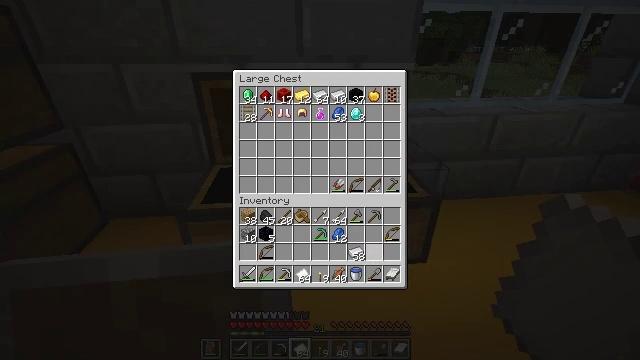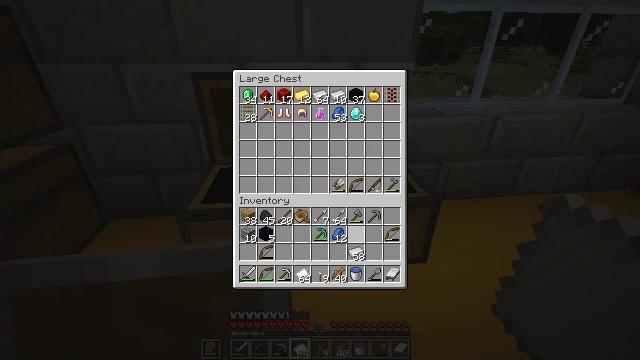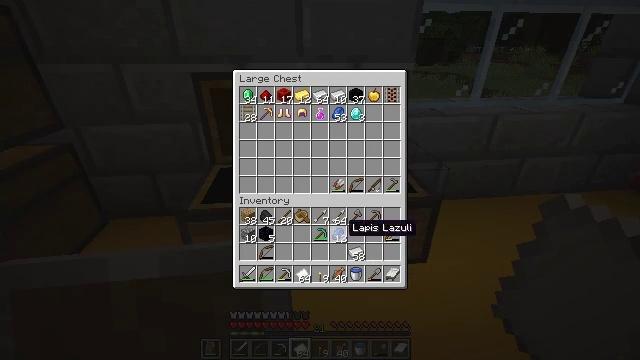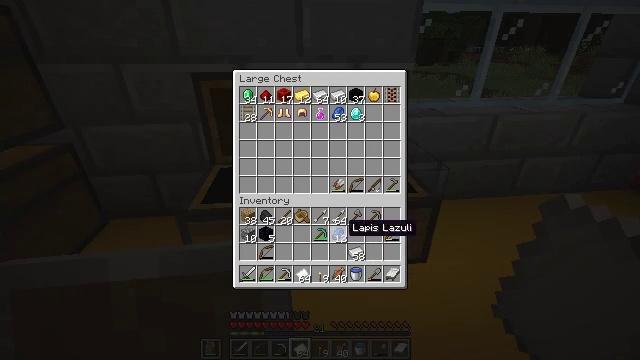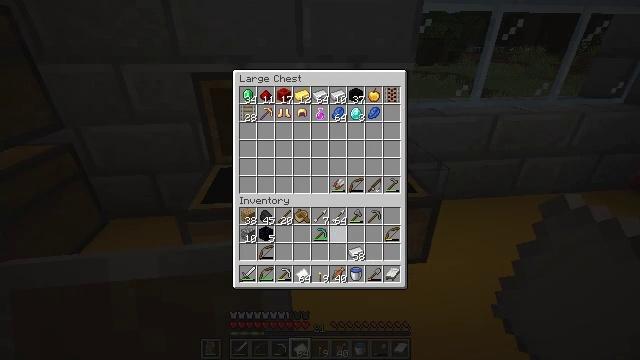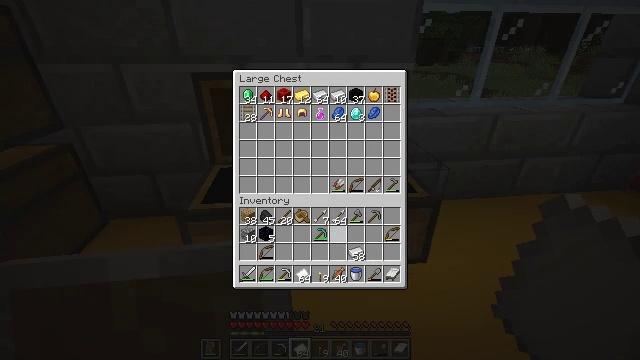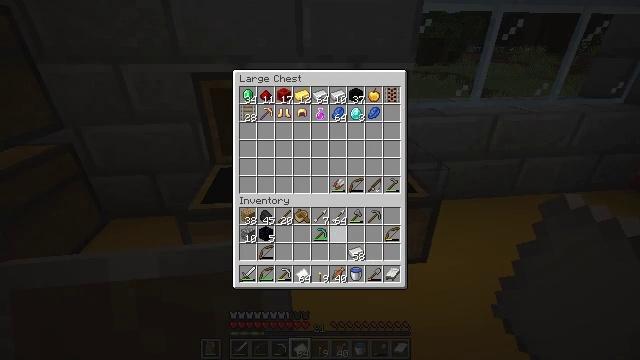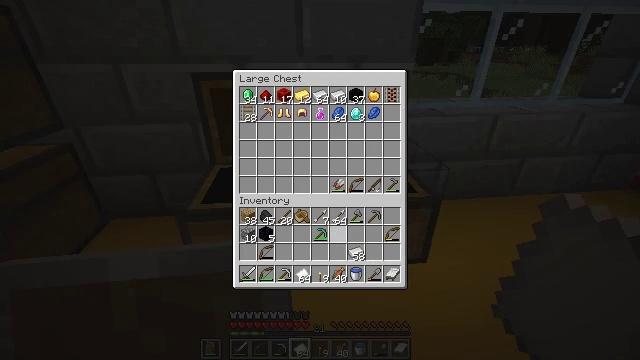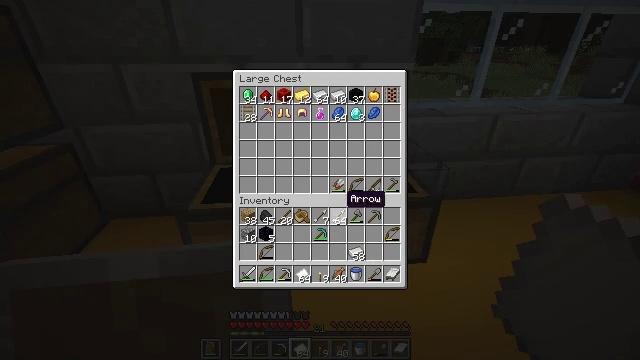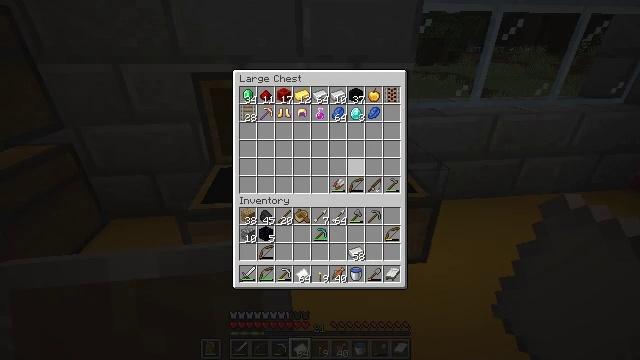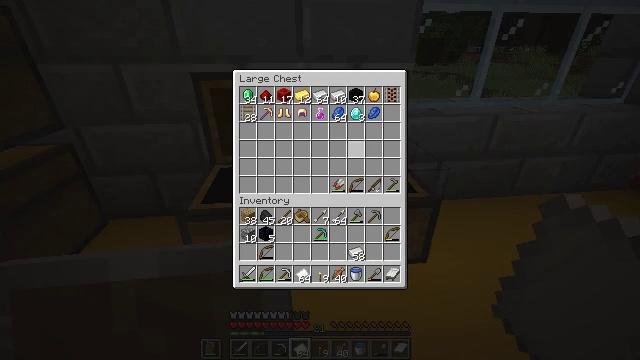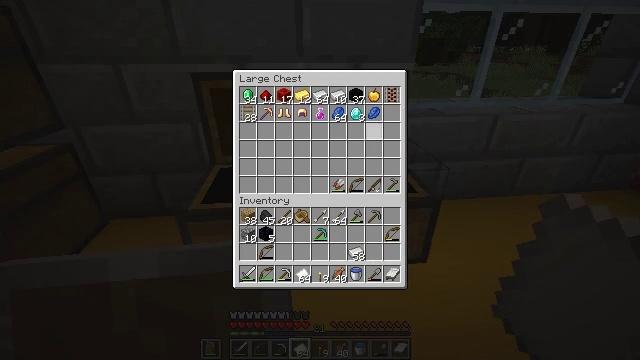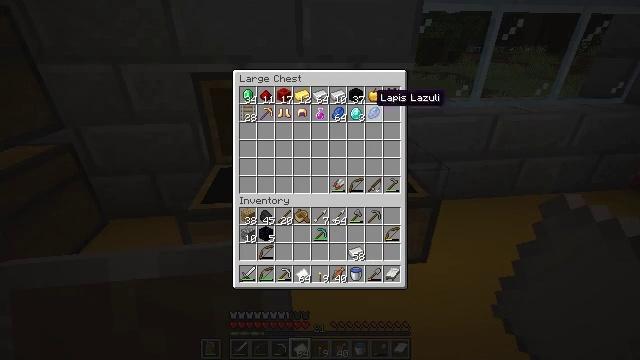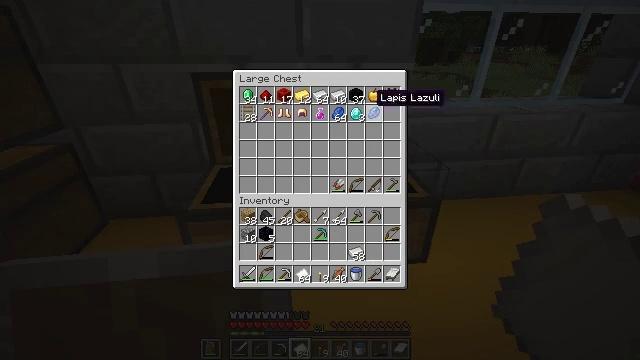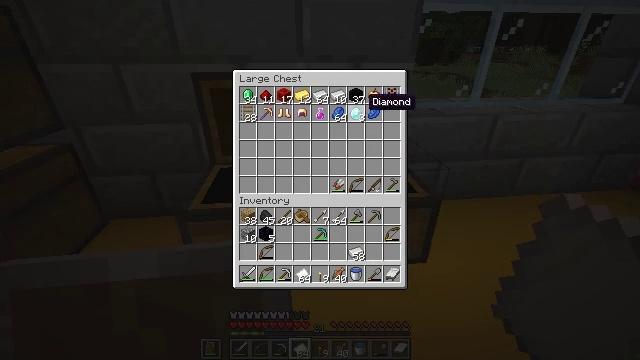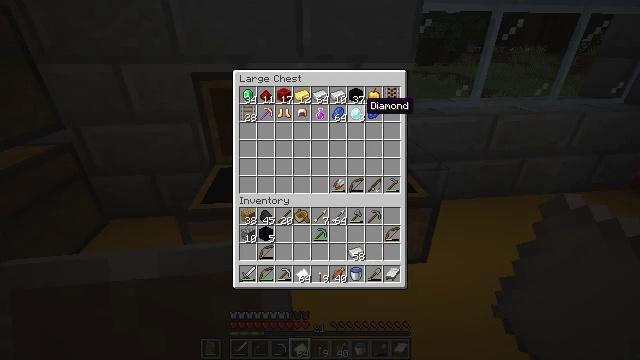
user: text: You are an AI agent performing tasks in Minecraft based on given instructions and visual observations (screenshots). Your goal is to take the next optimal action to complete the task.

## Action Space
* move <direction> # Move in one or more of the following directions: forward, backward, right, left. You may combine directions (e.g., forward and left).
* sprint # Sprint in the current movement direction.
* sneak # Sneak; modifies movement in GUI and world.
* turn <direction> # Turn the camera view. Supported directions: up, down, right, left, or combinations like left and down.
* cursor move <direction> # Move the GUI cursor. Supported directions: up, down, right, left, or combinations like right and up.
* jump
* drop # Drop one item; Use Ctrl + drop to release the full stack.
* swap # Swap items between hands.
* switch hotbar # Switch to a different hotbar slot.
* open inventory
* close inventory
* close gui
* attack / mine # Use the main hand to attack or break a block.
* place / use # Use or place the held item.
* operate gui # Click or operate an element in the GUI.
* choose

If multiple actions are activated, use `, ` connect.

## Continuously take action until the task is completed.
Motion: motion action
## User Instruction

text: Put iron ingots in the crafting grid to craft an iron block.
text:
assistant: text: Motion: sneak, cursor move left and up
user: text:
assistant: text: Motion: sneak, cursor move left
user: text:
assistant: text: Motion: sneak
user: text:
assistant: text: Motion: sneak, operate gui
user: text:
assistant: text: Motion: sneak, operate gui
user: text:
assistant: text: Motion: sneak
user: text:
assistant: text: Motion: sneak
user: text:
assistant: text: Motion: sneak, cursor move up
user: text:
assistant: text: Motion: sneak, cursor move right and up
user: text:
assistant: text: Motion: cursor move right and up
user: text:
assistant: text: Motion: cursor move right and up
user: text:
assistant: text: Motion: sneak, cursor move up
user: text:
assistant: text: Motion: sneak
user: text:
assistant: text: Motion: sneak, cursor move left
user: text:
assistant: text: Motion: sneak
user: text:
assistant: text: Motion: sneak
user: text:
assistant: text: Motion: sneak, operate gui
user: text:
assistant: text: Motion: sneak, operate gui
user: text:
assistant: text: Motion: sneak
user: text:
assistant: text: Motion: sneak, cursor move left and down
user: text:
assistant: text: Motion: cursor move right and down
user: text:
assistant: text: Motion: cursor move down
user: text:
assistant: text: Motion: no_op
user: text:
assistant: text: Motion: no_op
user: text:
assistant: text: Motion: cursor move right
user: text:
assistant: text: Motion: no_op
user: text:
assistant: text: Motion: cursor move right and down
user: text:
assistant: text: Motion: cursor move right and down
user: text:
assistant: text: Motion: no_op
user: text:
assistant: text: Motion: no_op